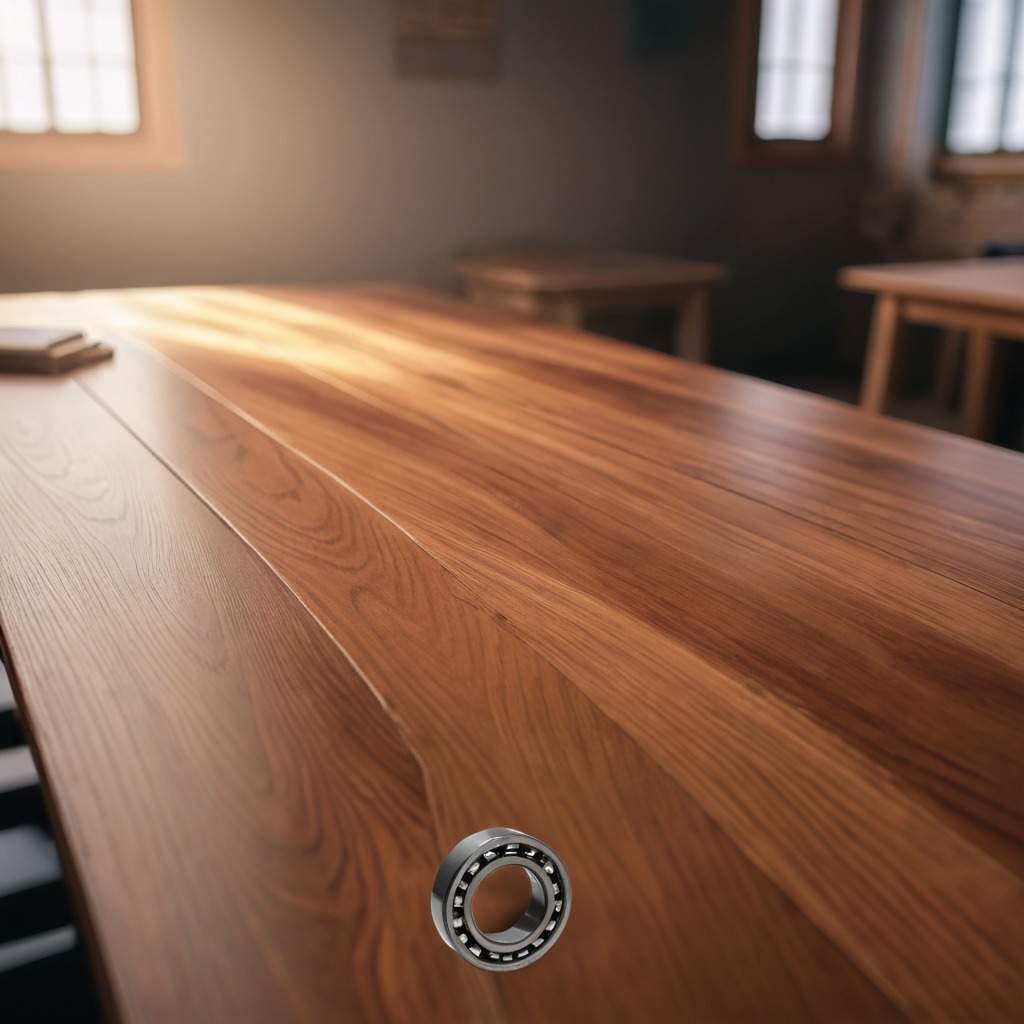
A metal ball bearing is lying on a wooden table in a carpentry studio rich wood textures side lighting